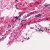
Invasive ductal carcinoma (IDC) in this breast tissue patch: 0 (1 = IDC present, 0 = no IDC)